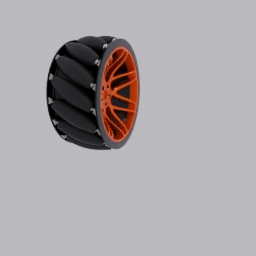
Label: mechanical